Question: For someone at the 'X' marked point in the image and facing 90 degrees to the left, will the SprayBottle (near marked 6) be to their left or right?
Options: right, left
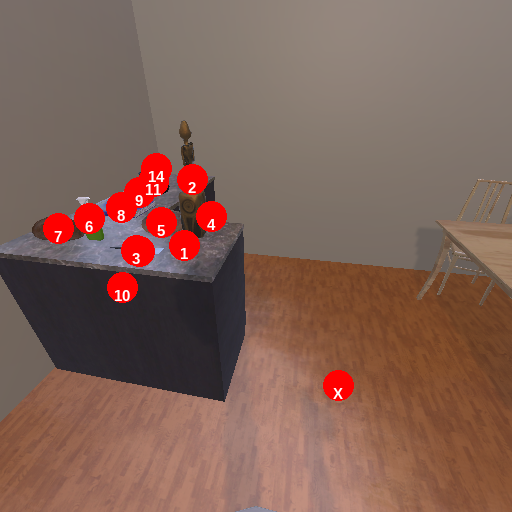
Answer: right